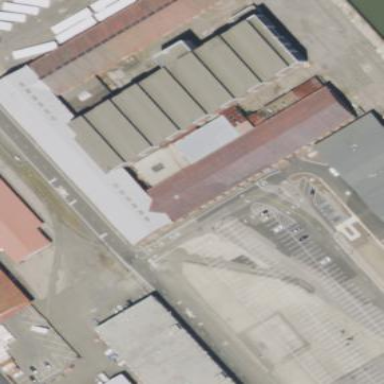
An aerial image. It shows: Industrial building.